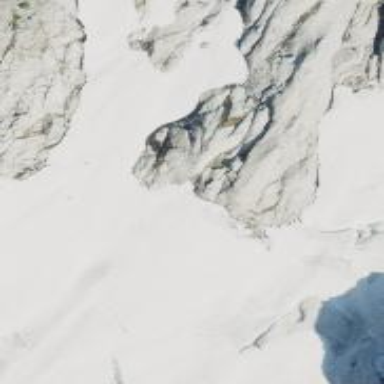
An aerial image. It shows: Stunning view of glacier.